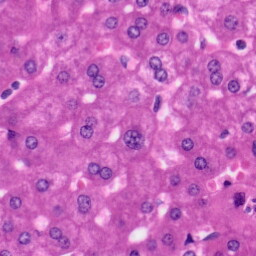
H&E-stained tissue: Liver